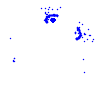
Particle: electron